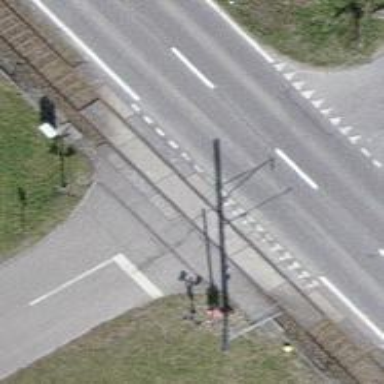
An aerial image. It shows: Full barrier level crossing along the railway.